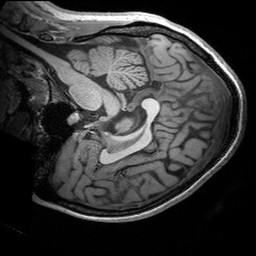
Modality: T1w
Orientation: sagittal
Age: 25
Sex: female
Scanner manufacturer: siemens
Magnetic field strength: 3 T
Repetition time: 2.53 s
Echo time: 0.00299 s